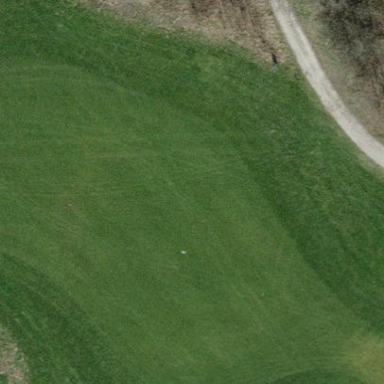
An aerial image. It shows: Golf fairway surrounded by grass.